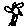
Label: flower